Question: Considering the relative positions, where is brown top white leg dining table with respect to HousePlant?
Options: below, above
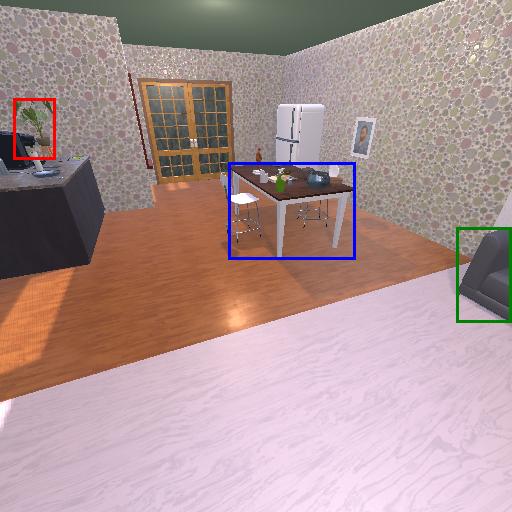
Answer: below